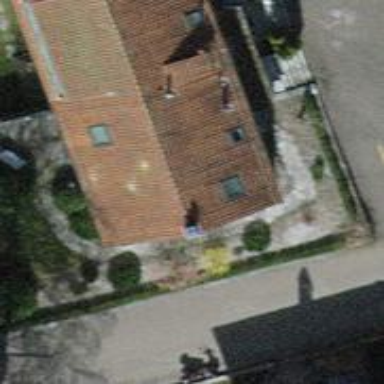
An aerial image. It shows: Building with tile roof.